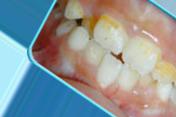
Condition: Tooth Discoloration